Question: Does xcode 4.2 have the following "toolbar" or "view" or "window" with the build, stop, clean options at the top? If so, what is it called and how do I enable it?
*Picture is of Xcode 3.2.6

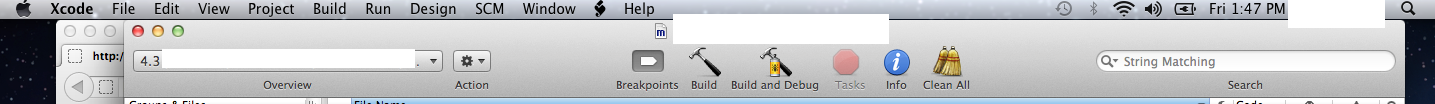
Answer: The closest I could find was the toolbar. It can be found here: